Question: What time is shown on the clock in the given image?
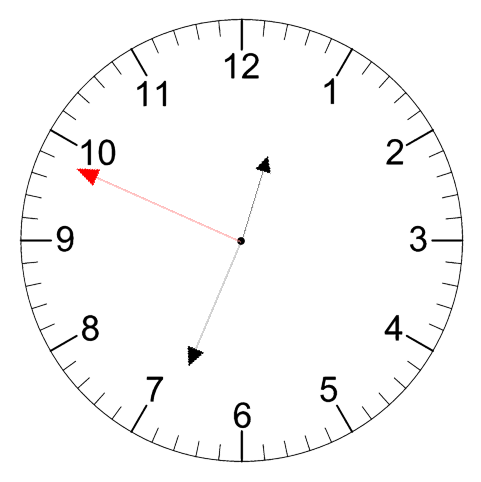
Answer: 12:33:49